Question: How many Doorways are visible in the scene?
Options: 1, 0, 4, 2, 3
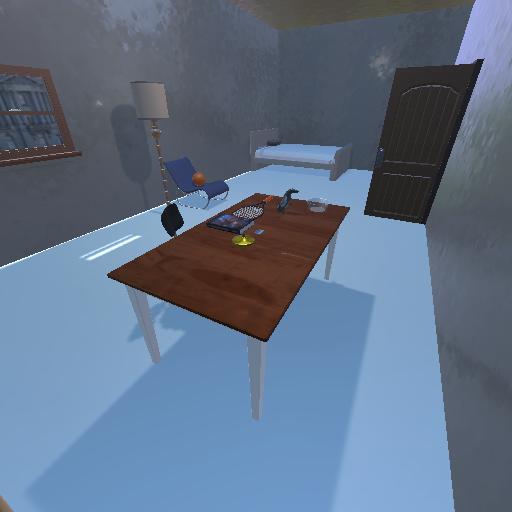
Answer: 1